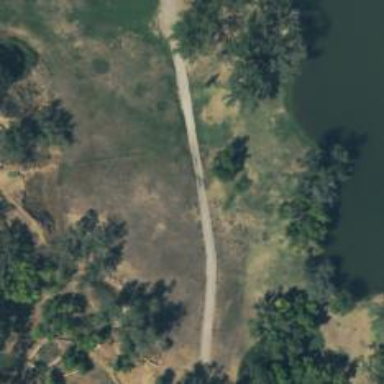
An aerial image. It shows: Disc golf hole.